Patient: sex M, age 17
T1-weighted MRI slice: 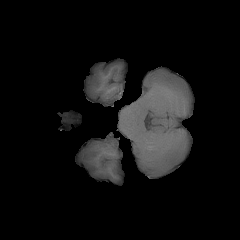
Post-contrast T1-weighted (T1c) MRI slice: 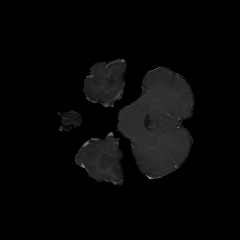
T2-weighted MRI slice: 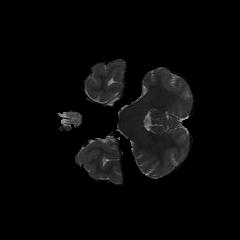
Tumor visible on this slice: no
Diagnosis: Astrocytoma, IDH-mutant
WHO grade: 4